Question: I've got a combobox that is triggering an accessibility error from the Accessibility for Insights tool (<URL>
This is the error message I get from Accessibility for Insights:

Wai-aria 1.1 guidelines say the textbox is necessary - <URL>
However, I'm confused because Wai-aria 1.2 guidelines (still in development apparently) don't have it as a requirement - <URL>
And this example combobox also doesn't include the textbox - <URL>
There's conflicting information here so I'm unsure whether it's required or not. Does anyone know?
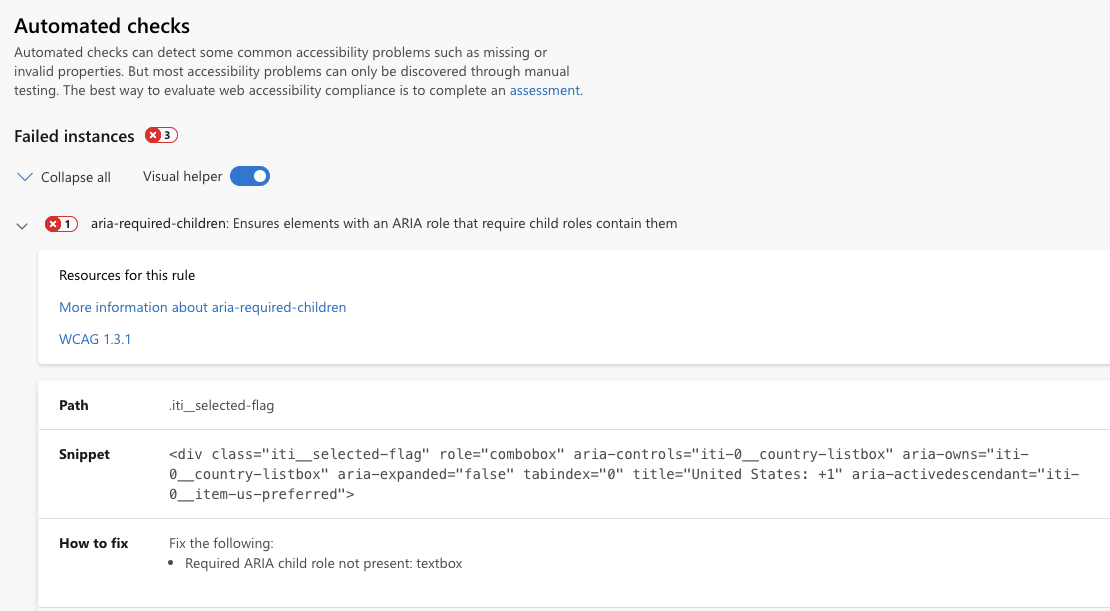
Answer: ## Short Answer to "Does a combobox require a child element with the role of textbox?"
Under current (aria-1.1) standards: .
## Longer Answer
The standards will change soon(ish), you are looking at future guidance that has not yet been finalised. Under current guidance your country selection is using the incorrect role.
### Why are you getting an error?
We are still working with aria-1.1 standards.
The <URL> is:
> A composite widget containing a and another element, such as a listbox or grid, that can dynamically pop up to .
As for <URL>
For now a 'combobox' is an '<input>' (or equivalent) with a related list that can be used to set the value of the '<input>'. A key feature is that you should still be able to
### What should you use instead?
For your example a '<select>' (or equivalent such as <URL> would be far more appropriate as a user cannot manually enter a country.
Even when new guidance comes out <URL>.